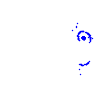
Particle: pion